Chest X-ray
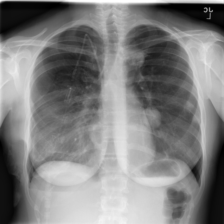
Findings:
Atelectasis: negative
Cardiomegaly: negative
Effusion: positive
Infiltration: negative
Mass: positive
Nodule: negative
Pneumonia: negative
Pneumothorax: negative
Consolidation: negative
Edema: negative
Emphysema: negative
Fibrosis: negative
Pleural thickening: negative
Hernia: negative